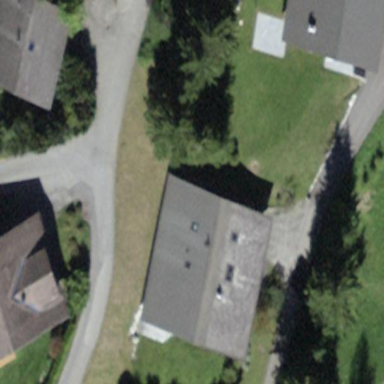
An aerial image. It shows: Residential building.